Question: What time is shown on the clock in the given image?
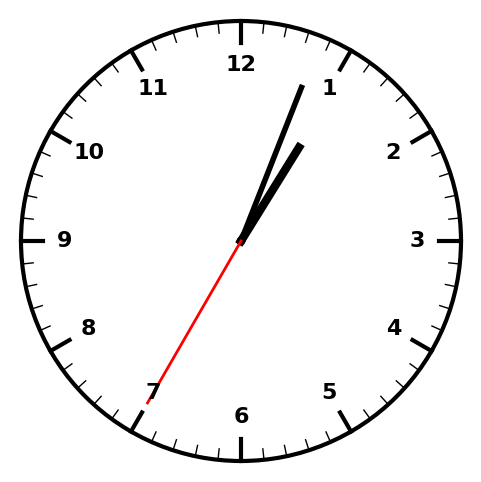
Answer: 01:03:35